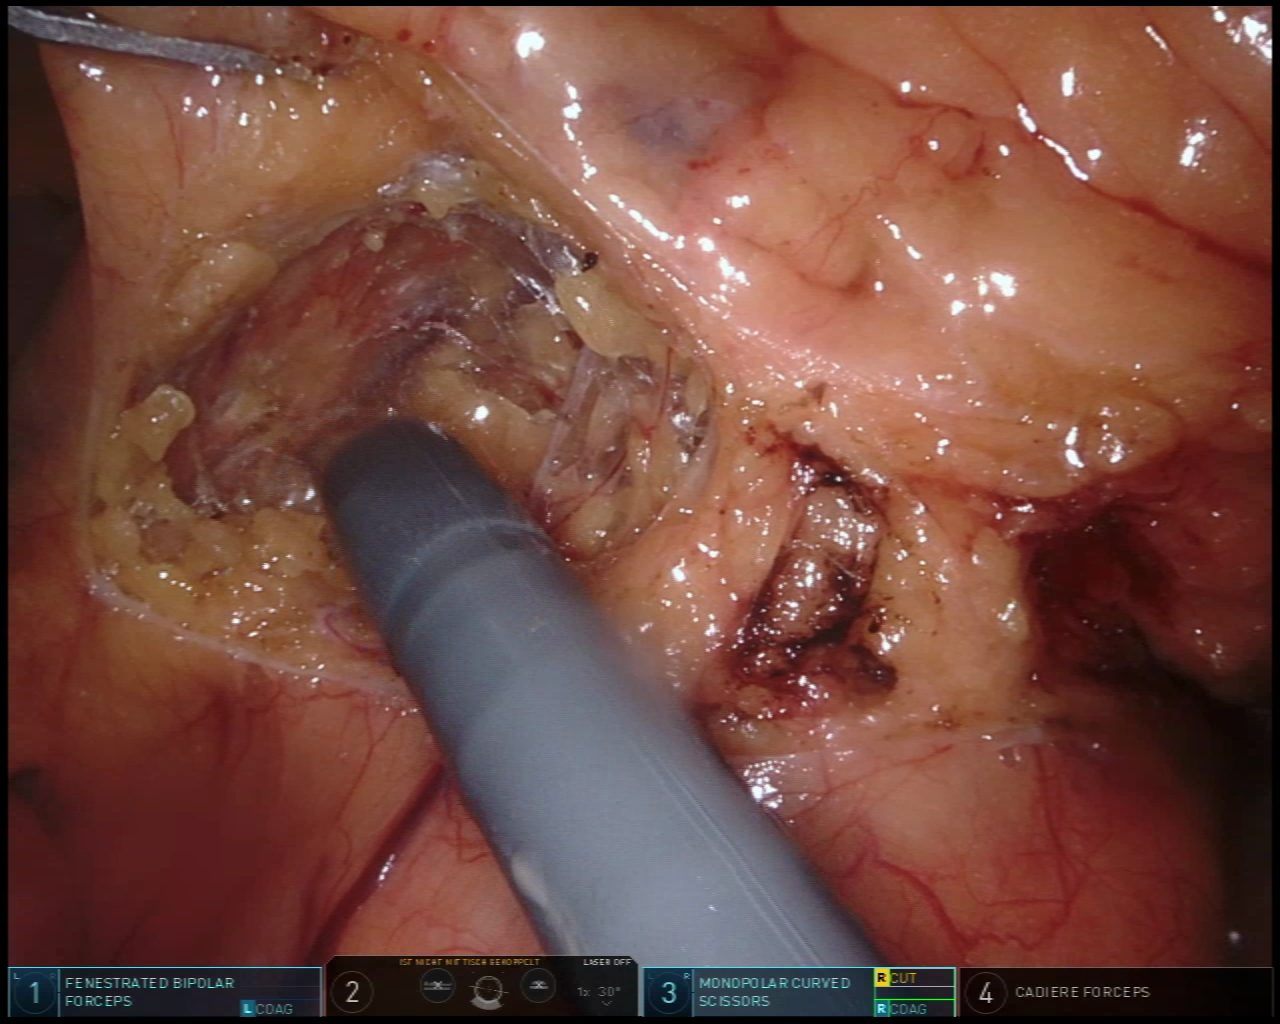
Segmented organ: intestinal_veins
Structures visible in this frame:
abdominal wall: no
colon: no
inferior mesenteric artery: no
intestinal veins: yes
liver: no
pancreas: no
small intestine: yes
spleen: no
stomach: no
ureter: no
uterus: no
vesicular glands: no